Question: I have table UserSkills with secondary keys UserId, SkillId, SkillLevlelId. This table has relation UserSkill - Users many-to-one. Then I have dictionary with SkillId and SkillLevelId. I want to take users which UserSkills accord Dictionary.
Please help me to write Linq to Entity.
My Db scheme <URL>
Here is a better description of the problem:

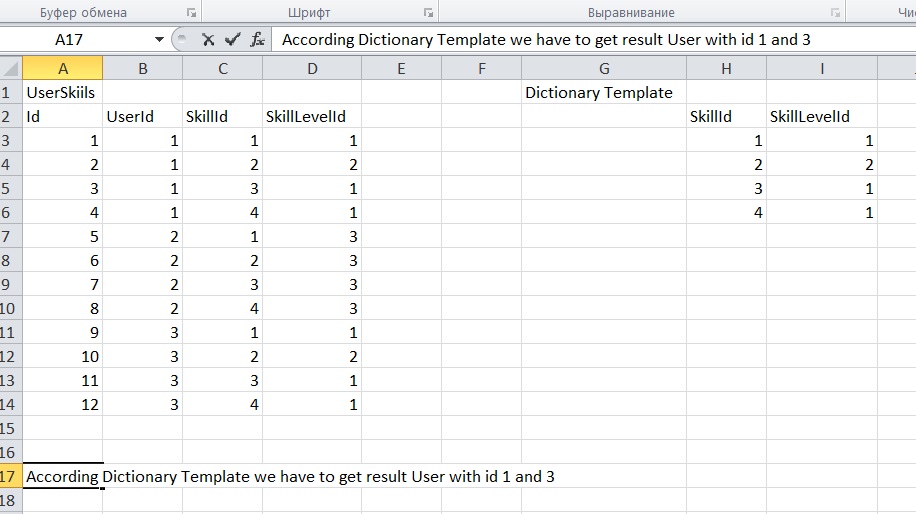
Answer: I fired up LinqPad (you should get it at linqpad.com it makes these things easy).
You can find the full solution at <URL>
The interesting part of the code follows below:
First we group by user id. Then we take each group and join to the two keys in the dictionary. If the result of the join has the same count as the dictionary then we know it matches the dictionary and we select the userID as an element in the result list.
'''
var result = userSkills.AsEnumerable()
.GroupBy(userRow => userRow.Field<int>("UserId"))
.Where(userGroup => userGroup
.Join(skillList,
user => new { sID = user.Field<int>("SkillId"), slID = user.Field<int>("SkillLevelId") },
skill => new { sID = skill.Key, slID = skill.Value },
(user, skill) => true).Count() == skillList.Count())
.Select(match => new { userID = match.Key });
'''
Which produced this output: